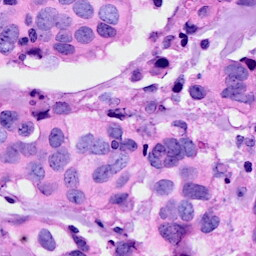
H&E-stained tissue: Breast